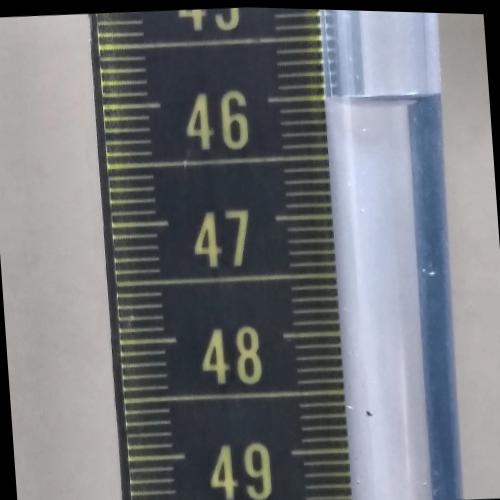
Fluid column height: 46.0 cm